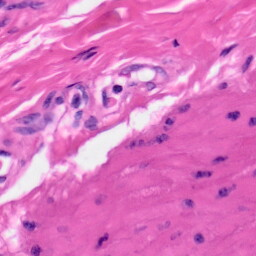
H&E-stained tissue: Skin